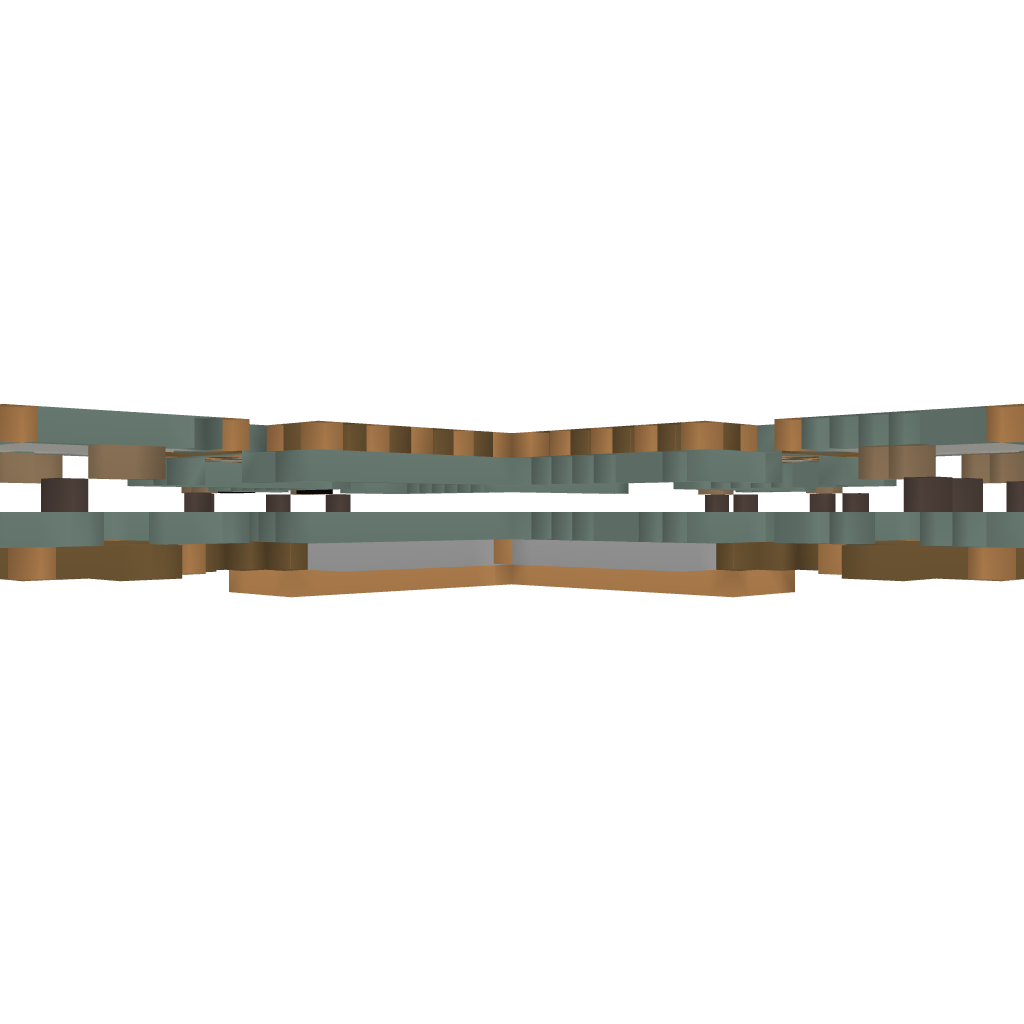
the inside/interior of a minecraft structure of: Cross Garden